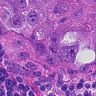
Metastatic tissue present: yes